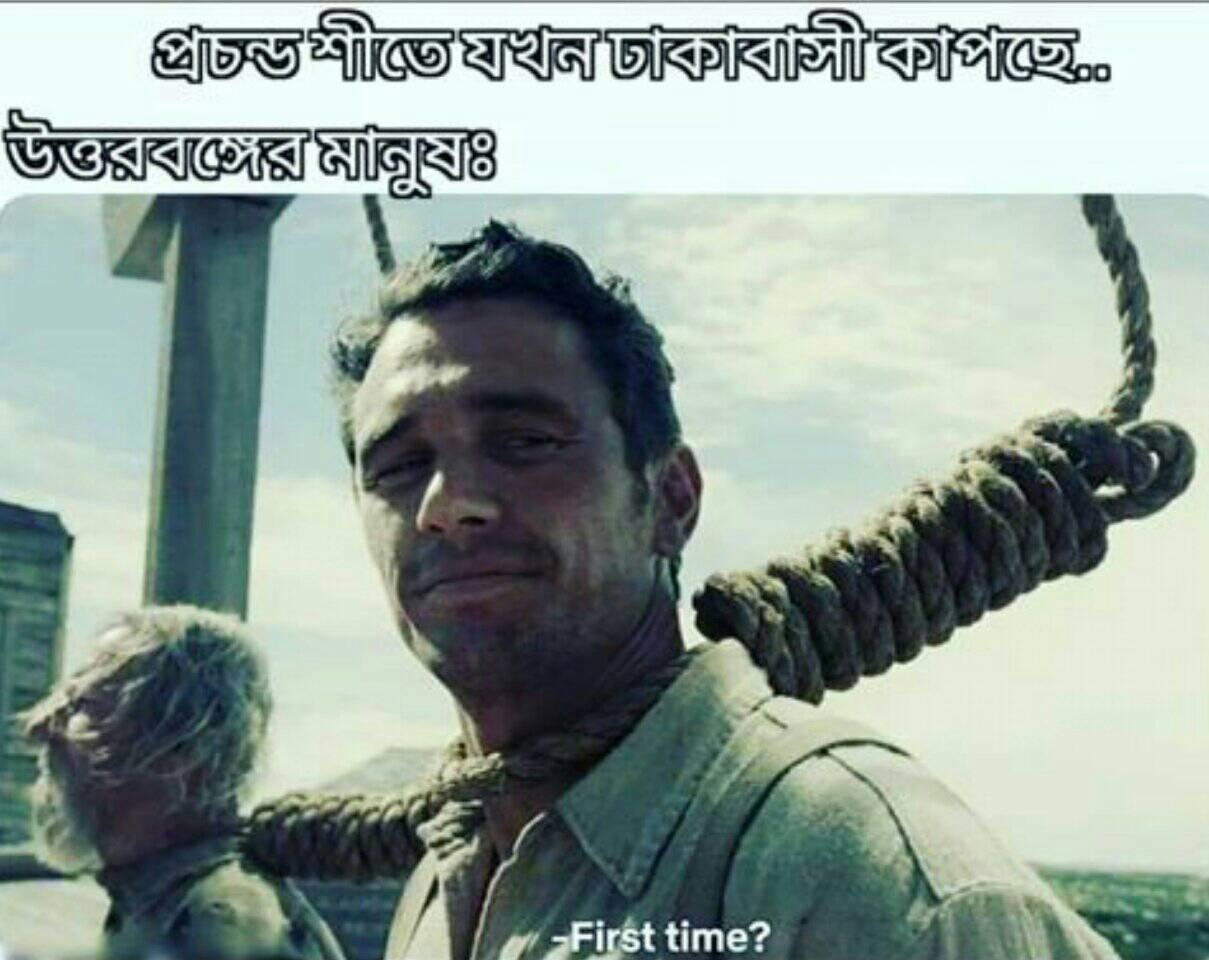
Caption: প্রচন্ড শীতে যখন ঢাকাবাসী কাপছে ...   উত্তরবঙ্গের মানুষ   First time ?
Label: non-hate